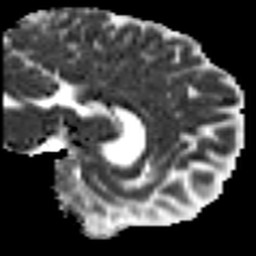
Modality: MD
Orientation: sagittal
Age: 30
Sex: male
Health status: ill
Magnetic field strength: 3 T
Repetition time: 8.4 s
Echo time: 0.0926 s